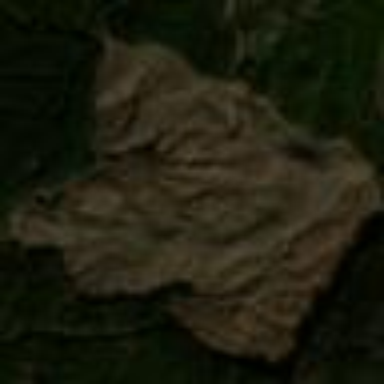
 likely man-made clearing in the landscape."